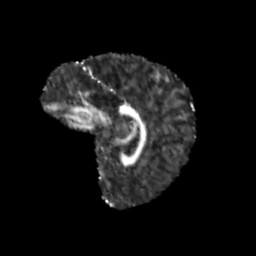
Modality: FA
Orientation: sagittal
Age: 9
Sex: male
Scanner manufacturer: siemens
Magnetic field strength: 3 T
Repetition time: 3.8 s
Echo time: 0.07 s